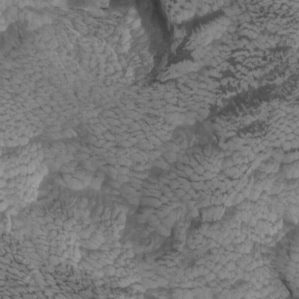
Label: non_frost